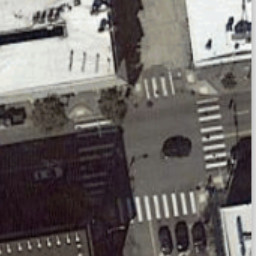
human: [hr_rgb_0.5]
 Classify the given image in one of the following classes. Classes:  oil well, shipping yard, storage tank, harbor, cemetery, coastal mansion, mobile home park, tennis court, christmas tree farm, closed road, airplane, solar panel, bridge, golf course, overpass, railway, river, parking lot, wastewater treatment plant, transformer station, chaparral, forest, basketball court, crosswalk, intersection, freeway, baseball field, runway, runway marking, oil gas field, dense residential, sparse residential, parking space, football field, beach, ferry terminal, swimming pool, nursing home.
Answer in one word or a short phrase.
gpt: crosswalk